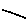
Label: line